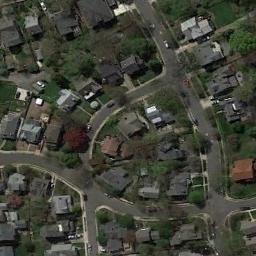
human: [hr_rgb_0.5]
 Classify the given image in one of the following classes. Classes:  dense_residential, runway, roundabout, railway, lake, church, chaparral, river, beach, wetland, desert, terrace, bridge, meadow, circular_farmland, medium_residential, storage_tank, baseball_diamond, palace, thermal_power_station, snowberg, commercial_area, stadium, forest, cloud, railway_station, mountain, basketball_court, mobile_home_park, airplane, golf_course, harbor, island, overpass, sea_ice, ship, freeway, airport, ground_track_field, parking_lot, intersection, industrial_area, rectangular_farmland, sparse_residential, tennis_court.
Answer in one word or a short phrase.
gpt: dense_residential